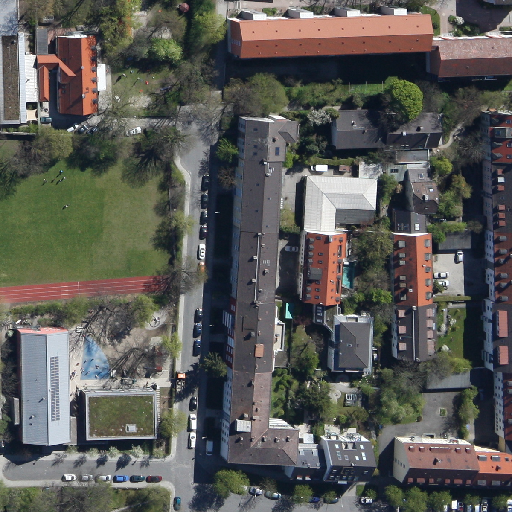
Referring expression: impervious surface